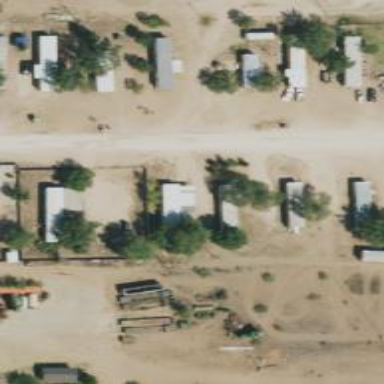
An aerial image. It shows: Residential area with mobile homes.